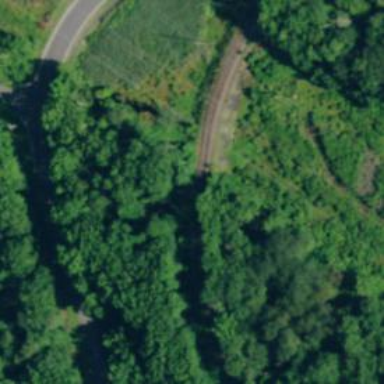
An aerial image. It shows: Railway spur service.